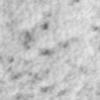
Label: no_change